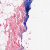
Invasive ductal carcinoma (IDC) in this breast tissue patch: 0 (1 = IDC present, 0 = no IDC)